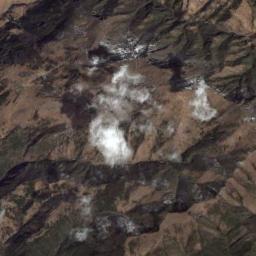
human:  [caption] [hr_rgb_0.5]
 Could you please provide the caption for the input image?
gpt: Sparse white clouds on a mountain where brown and green intersect .

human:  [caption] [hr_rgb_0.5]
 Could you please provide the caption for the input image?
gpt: A thin cloud floats on the azure sea .

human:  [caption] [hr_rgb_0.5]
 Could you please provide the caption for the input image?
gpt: The white cloud is above the mountain .

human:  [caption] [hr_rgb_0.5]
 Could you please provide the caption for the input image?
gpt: The cumulus clouds are located above the land covered by some vegetation while some ups and downs are on the land .

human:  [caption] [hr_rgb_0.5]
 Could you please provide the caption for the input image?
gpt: A few sparse clouds over a mountain .